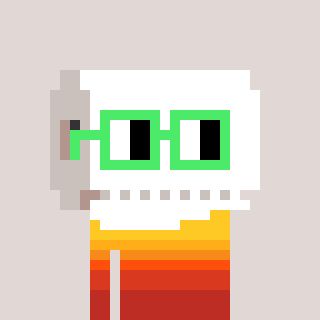
a pixel art character with square light green glasses, a toiletpaper-full-shaped head and a peachy-colored body on a warm background